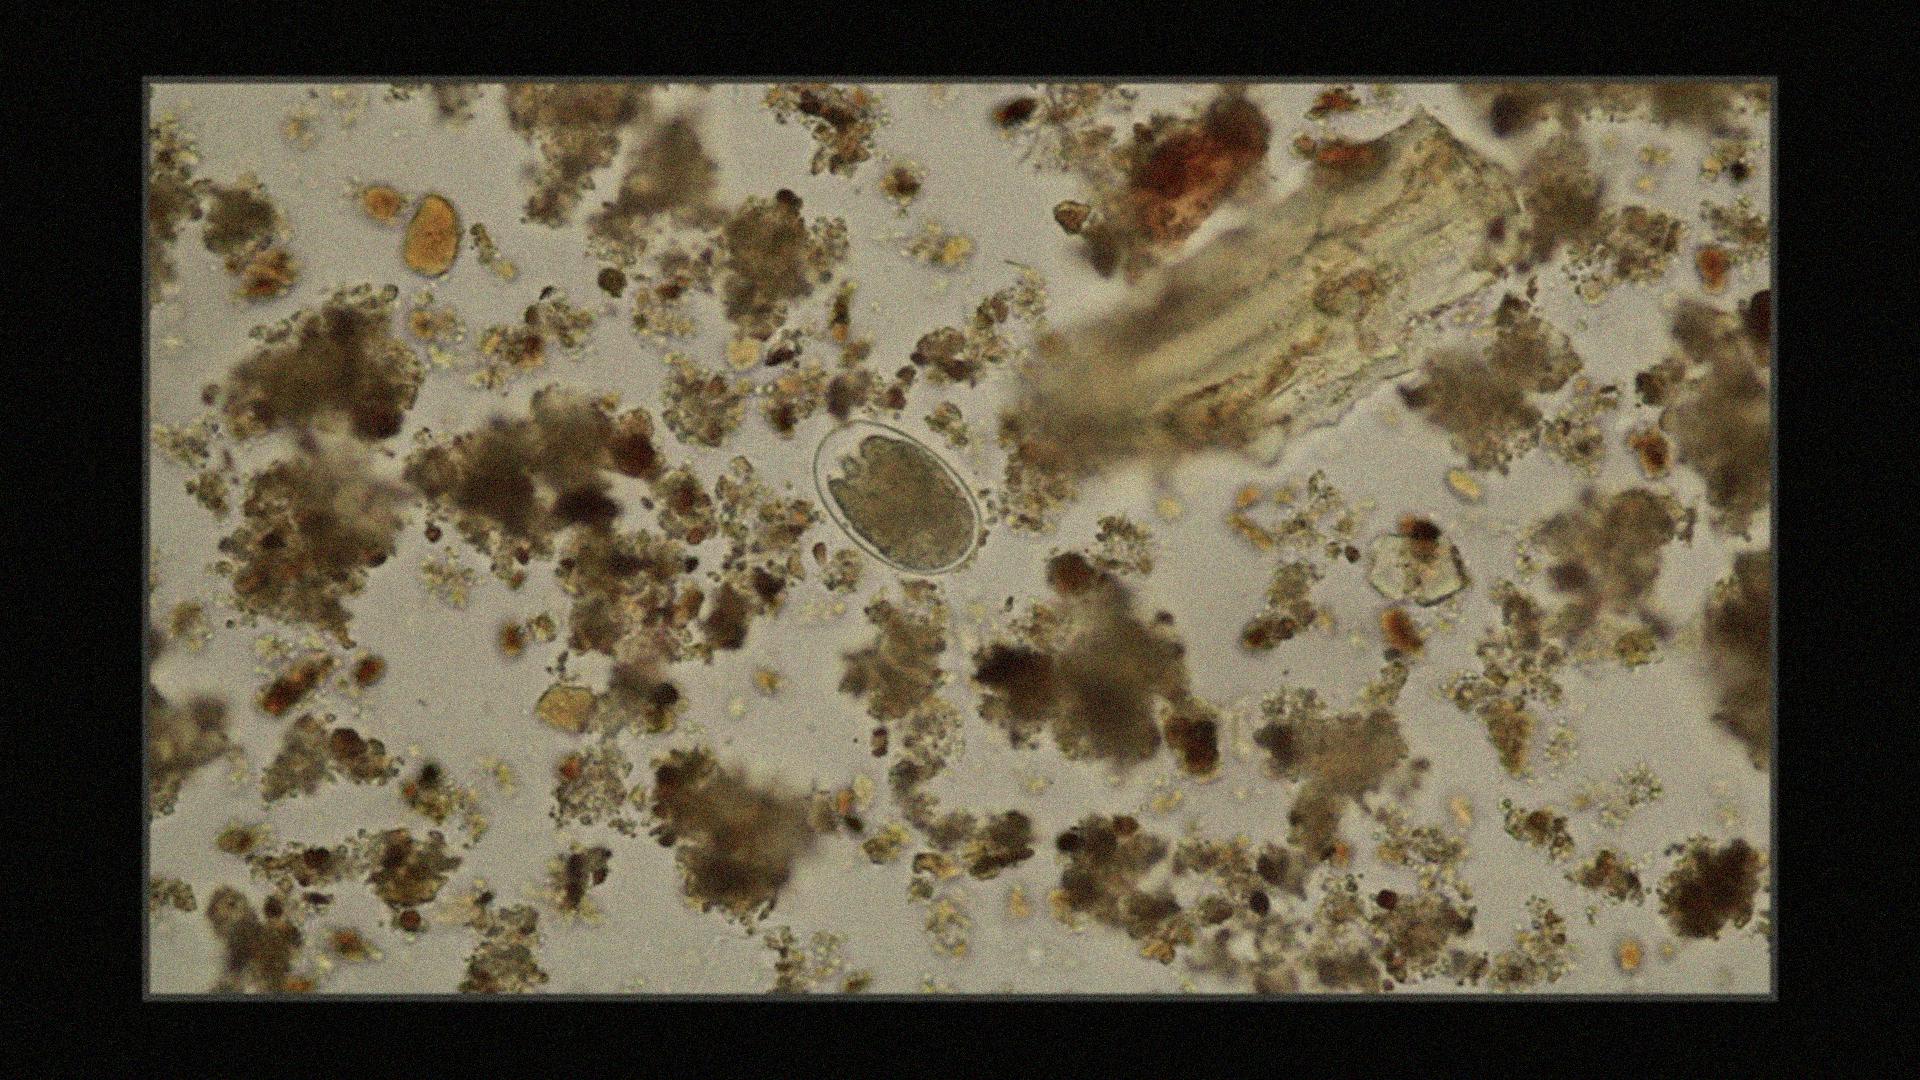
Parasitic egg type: Hookworm egg